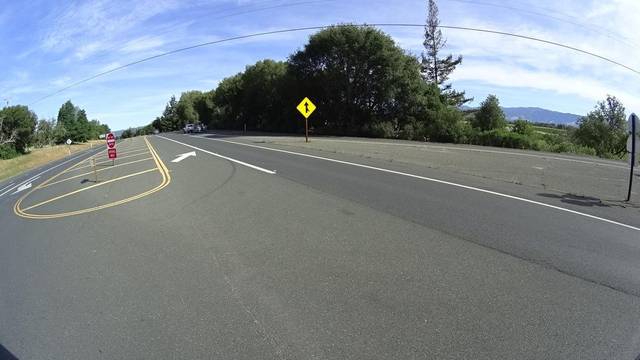
Region: United States
Coordinates: 38.982, -122.853